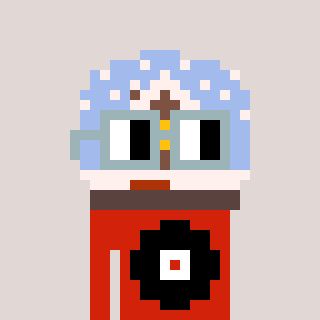
a pixel art character with square dark gray glasses, a snow globe-shaped head and a red-colored body on a warm background